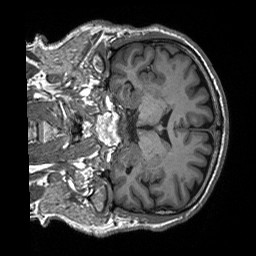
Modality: T1w
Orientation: coronal
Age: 67
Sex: male
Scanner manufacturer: siemens
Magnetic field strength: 3 T
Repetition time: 2.4 s
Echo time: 0.00226 s